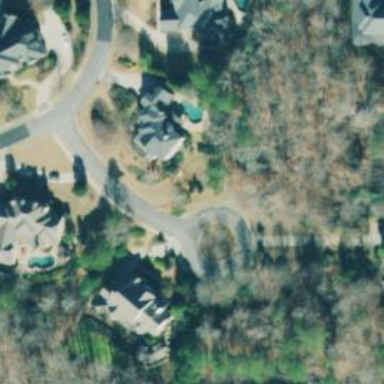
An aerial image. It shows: Turning loop on the road.